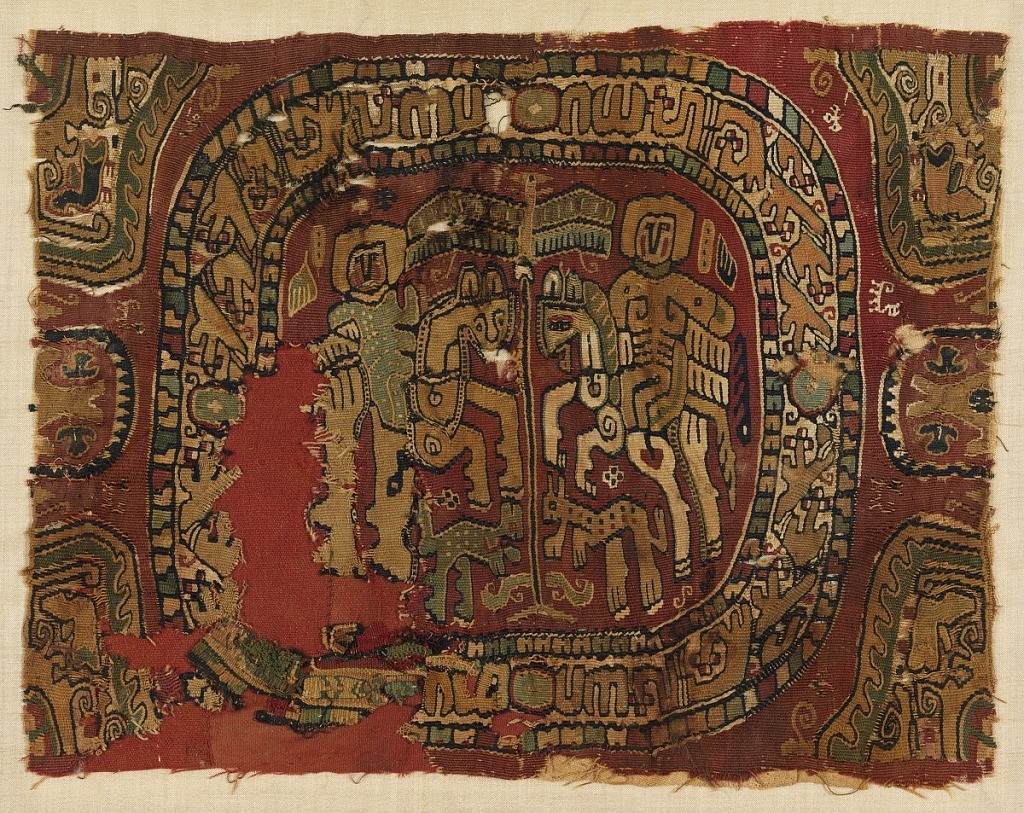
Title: Fragment
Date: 6th–7th century
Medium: wool, linen Technique: slit tapestry with supplementary weft wrapping Label: wool slit tapestry in linen foundation
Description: Polychrome tapestry medallion with confronted riders flanking a tree.